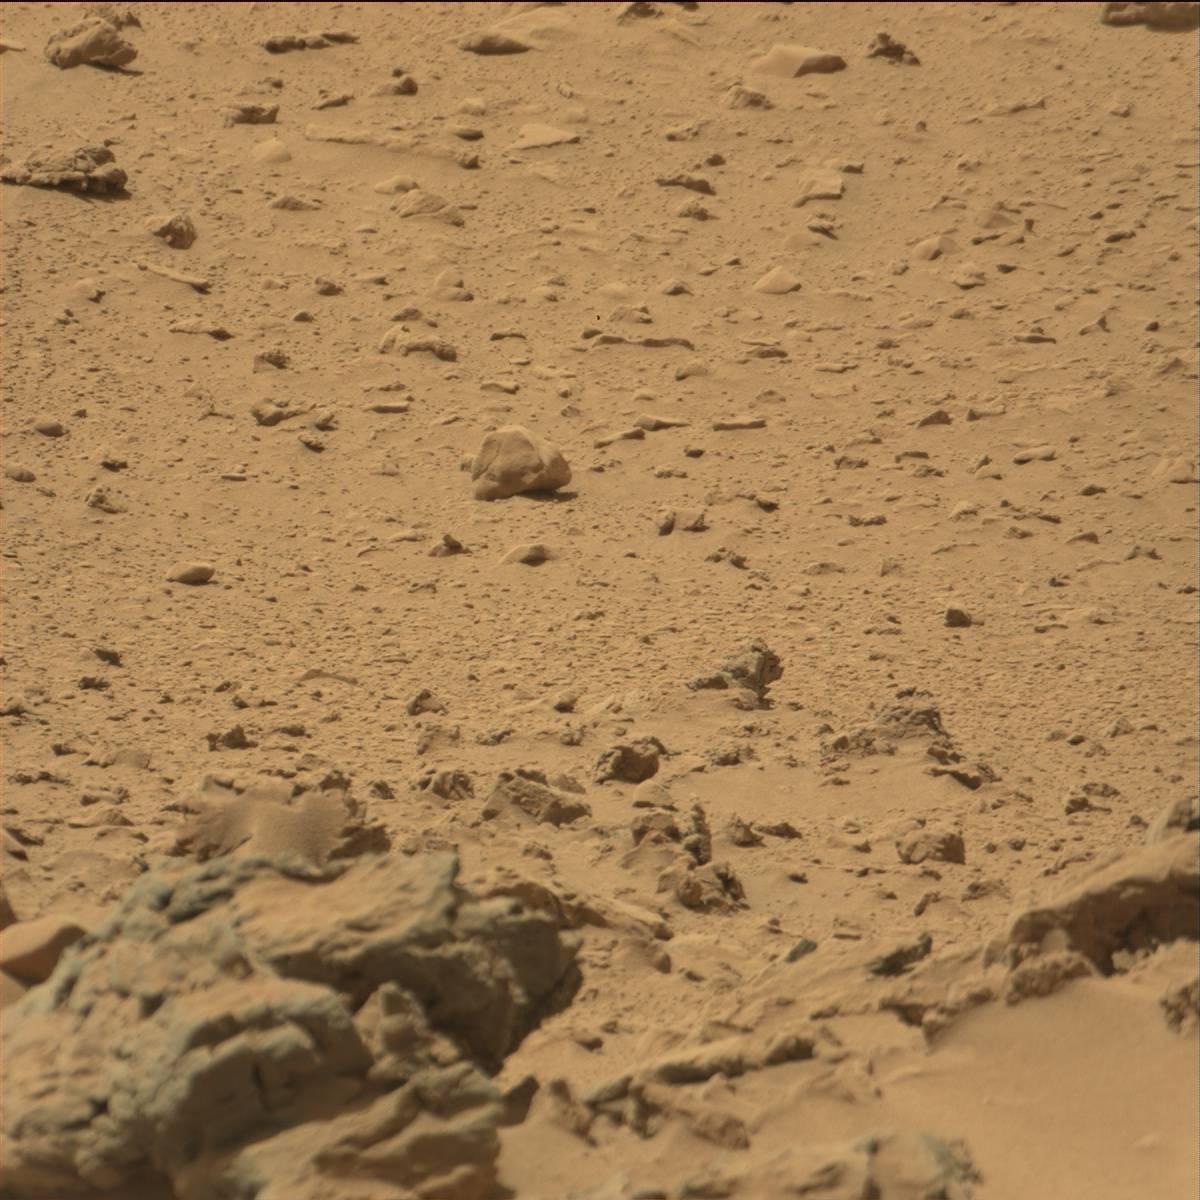
Terrain classes present: Bedrock, Rock, Sand / Soil